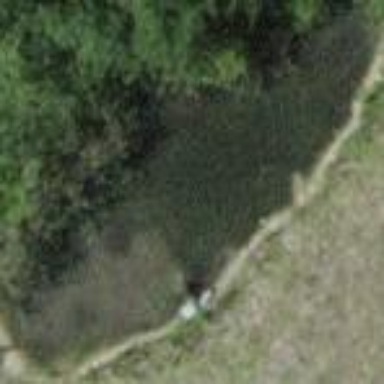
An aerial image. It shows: Pond surrounded by natural water.